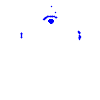
Particle: electron